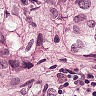
Metastatic tissue present: yes